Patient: sex F, age 60
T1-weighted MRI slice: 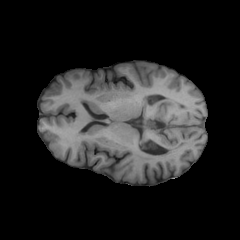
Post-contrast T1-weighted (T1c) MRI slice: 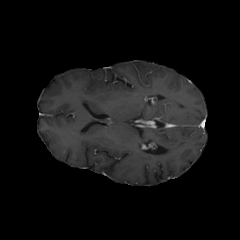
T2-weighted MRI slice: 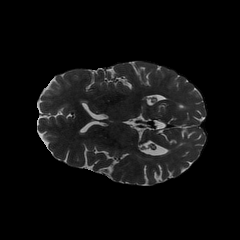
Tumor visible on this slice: no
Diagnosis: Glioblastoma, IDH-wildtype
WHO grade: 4